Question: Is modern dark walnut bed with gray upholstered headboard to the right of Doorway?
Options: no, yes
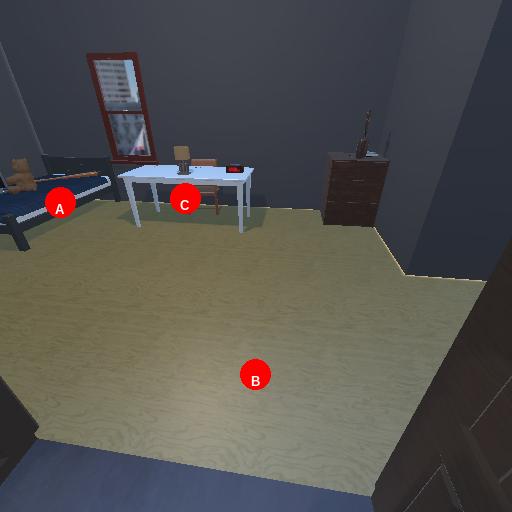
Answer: no